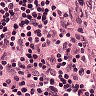
Metastatic tissue present: no